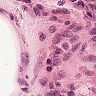
Metastatic tissue present: no